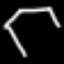
Label: diamond